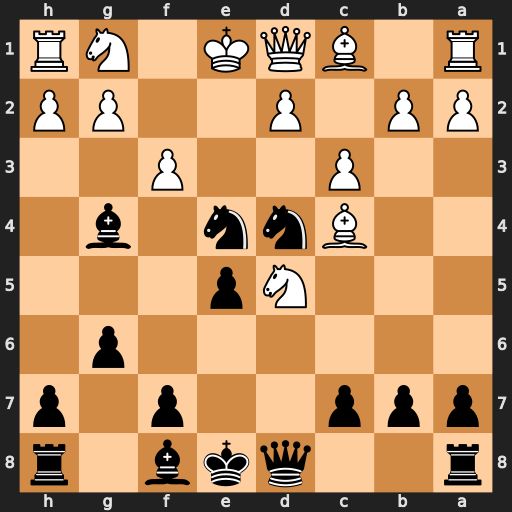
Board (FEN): r2qkb1r/ppp2p1p/6p1/3Np3/2Bnn1b1/2P2P2/PP1P2PP/R1BQK1NR
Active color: b
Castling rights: KQkq
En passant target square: -
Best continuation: Qh4+ g3 Nxg3